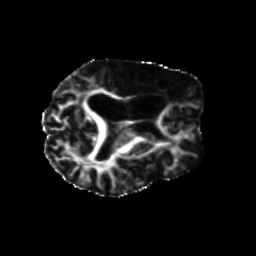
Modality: FA
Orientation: axial
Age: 71
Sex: female
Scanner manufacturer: siemens
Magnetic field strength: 3 T
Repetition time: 5.25 s
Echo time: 0.08 s